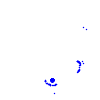
Particle: electron